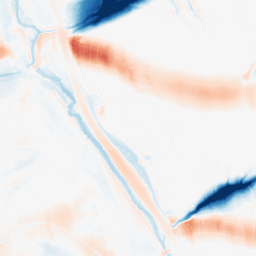
Category: morphological
Decomposition family: morphological_ellipse
Decomposition parameters: operation: average
width: 50
height: 20
Upsampling method: quadratic
Upsampling parameters: scale: 2
Upsampling scale: 2